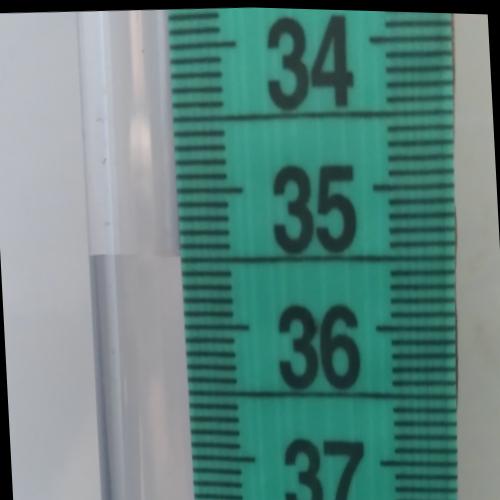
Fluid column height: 35.5 cm